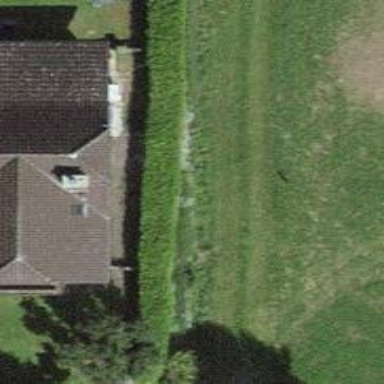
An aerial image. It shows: Hedge acting as barrier.